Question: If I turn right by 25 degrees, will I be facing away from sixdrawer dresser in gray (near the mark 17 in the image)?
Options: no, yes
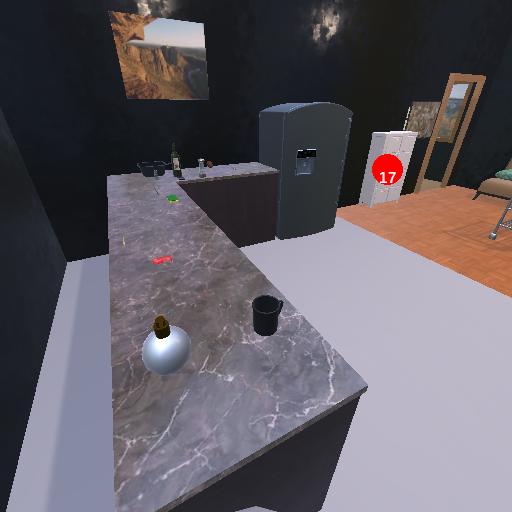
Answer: no